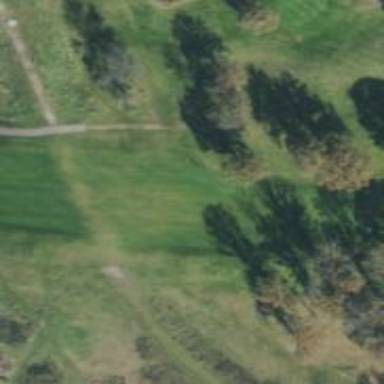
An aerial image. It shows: Golf hole.